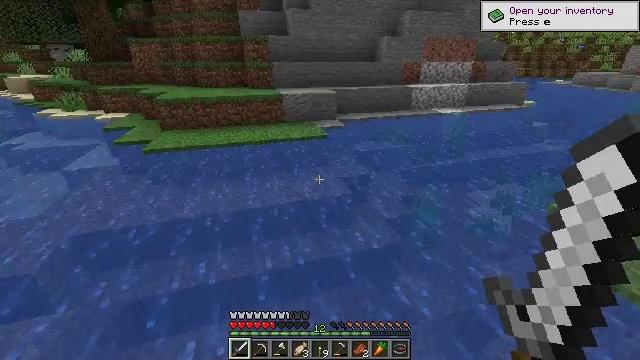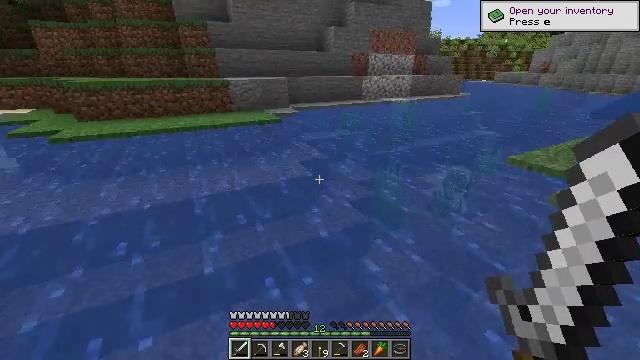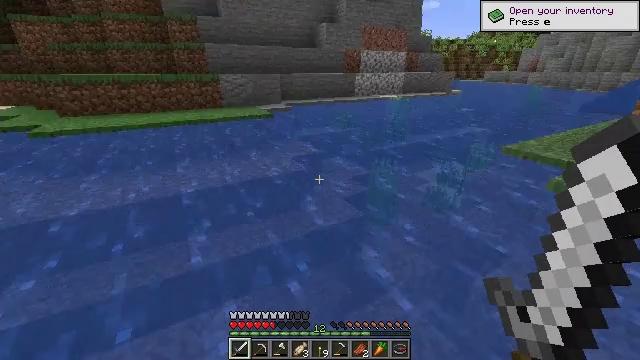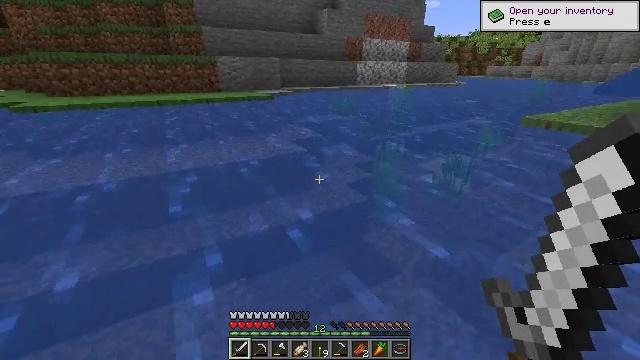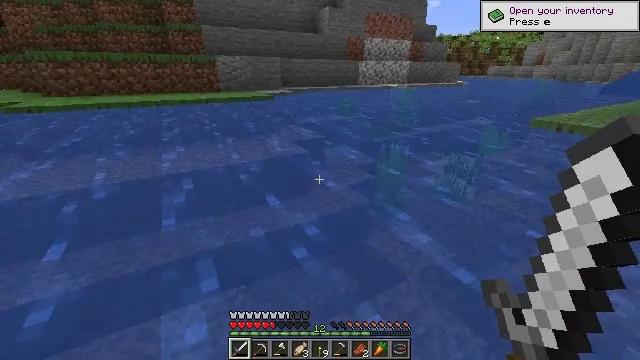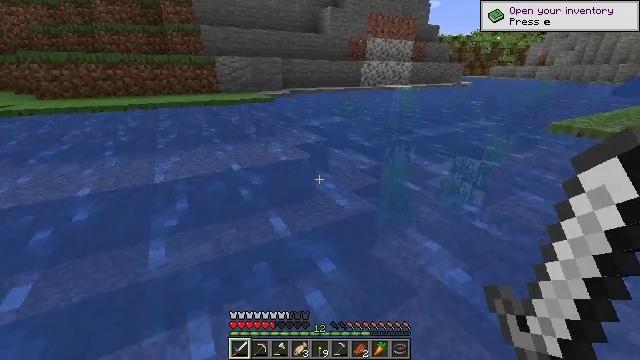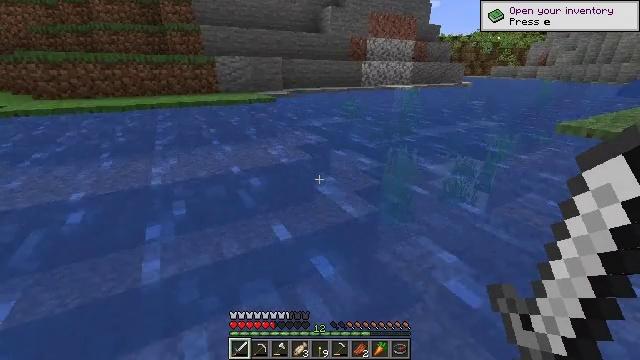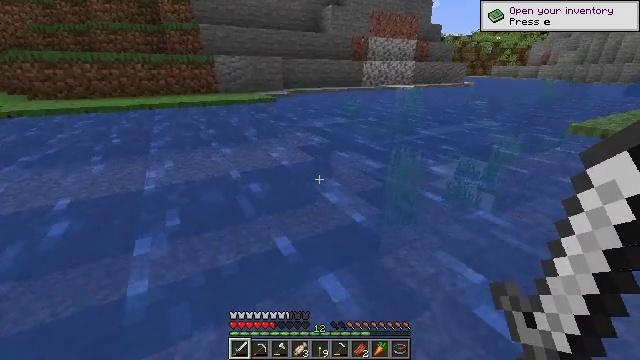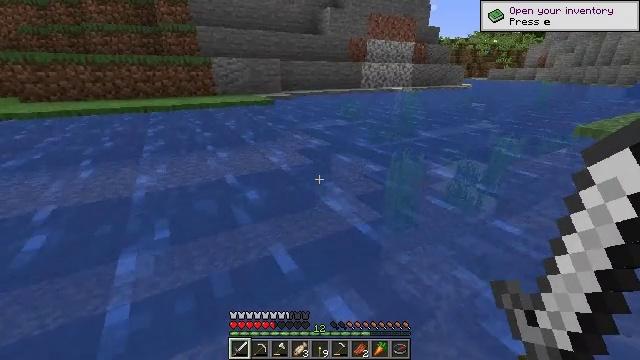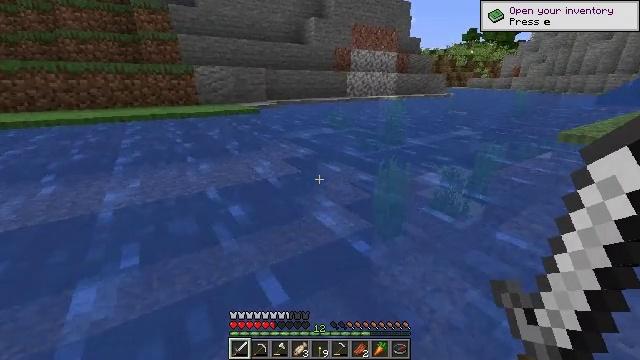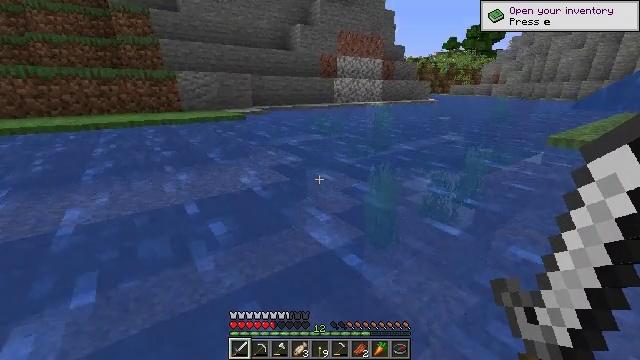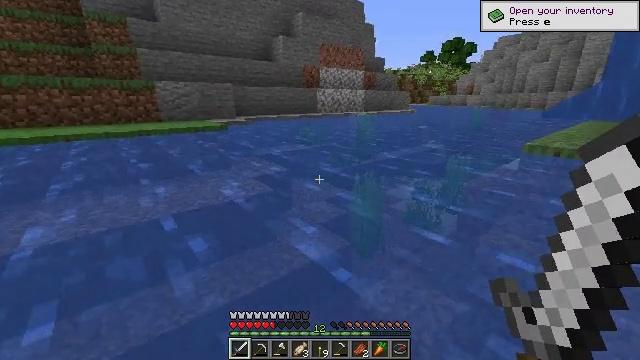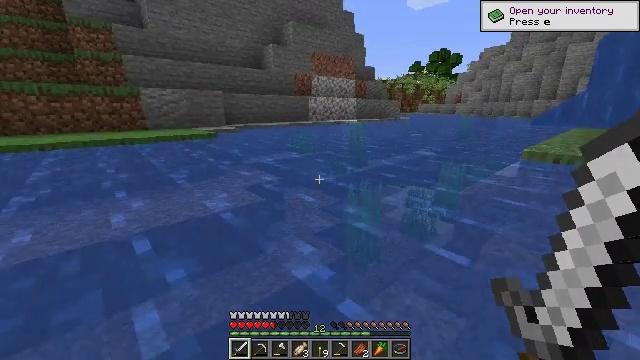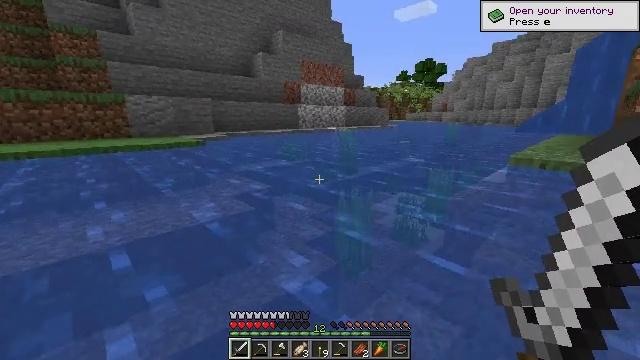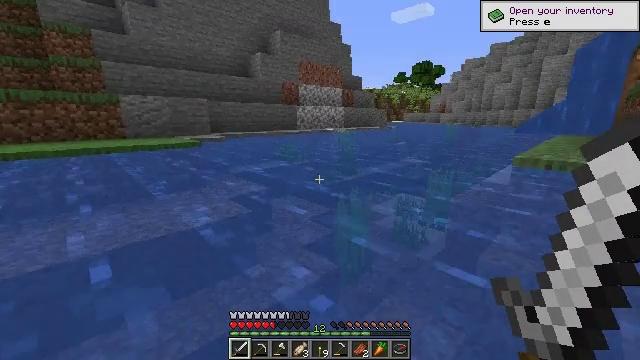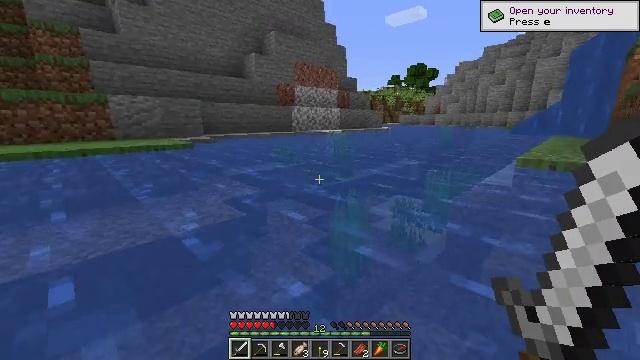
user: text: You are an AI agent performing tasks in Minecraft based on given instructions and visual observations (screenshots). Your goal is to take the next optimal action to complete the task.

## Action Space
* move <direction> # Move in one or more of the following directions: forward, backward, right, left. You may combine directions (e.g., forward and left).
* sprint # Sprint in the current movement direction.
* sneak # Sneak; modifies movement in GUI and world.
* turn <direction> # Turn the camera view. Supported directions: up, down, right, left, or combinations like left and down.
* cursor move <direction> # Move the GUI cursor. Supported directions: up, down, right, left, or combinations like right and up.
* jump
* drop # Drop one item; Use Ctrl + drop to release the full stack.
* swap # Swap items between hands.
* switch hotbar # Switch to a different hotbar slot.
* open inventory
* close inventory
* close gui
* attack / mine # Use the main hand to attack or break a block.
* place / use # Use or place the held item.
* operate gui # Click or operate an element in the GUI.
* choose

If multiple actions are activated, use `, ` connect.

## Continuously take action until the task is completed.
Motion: motion action
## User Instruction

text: Cut down the sugar cane stalks.
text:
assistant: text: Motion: move forward, turn right and up
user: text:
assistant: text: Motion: move forward, turn right
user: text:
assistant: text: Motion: move forward
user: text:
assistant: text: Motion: move forward
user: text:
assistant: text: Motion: move forward
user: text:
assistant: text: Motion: move forward
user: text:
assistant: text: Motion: move forward
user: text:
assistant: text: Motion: move forward
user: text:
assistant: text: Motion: move forward, turn right and up
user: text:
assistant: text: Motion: move forward, turn right and up
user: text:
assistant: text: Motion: move forward, turn right and up
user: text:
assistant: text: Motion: move forward, turn right and up
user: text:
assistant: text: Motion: move forward, turn right and up
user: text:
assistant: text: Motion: move forward
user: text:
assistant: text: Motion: move forward, turn right
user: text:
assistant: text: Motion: move forward
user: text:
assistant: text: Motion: move forward
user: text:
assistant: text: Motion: move forward
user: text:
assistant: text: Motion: move forward
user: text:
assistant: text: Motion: move forward
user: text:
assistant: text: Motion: move forward
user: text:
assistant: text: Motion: move forward
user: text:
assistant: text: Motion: move forward
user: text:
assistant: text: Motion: move forward
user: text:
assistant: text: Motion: move forward
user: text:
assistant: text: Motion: move forward
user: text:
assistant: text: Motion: move forward, turn right
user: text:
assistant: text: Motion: move forward
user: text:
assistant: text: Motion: move forward
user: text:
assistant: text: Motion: move forward